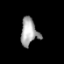
Tissue: prostate
Cell type: Fibroblasts
Senescence score: 0.6919
Nuclear area (px): 460
Mean DAPI intensity: 159.935